Aerial crown-view tile of a tropical tree (Barro Colorado Island, Panama), acquired 20250818:
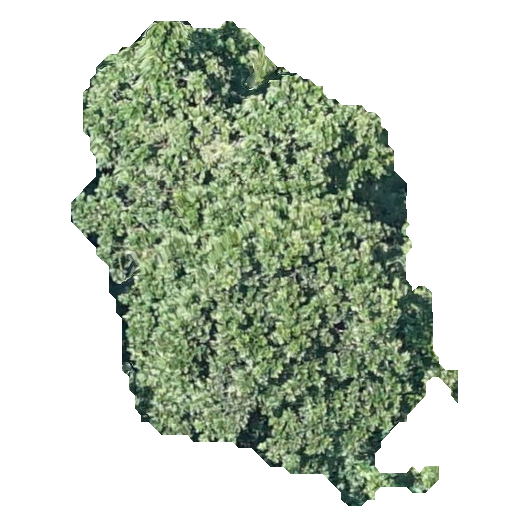
Species: Anacardium excelsum
GBIF accepted scientific name: Anacardium excelsum
Crown area: 173.117 m²